Interaction volume radius: 5 \u00c5
Interaction volume height: 10 \u00c5
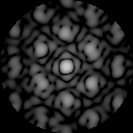
Disorder parameter: 0.4113